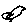
Label: bird